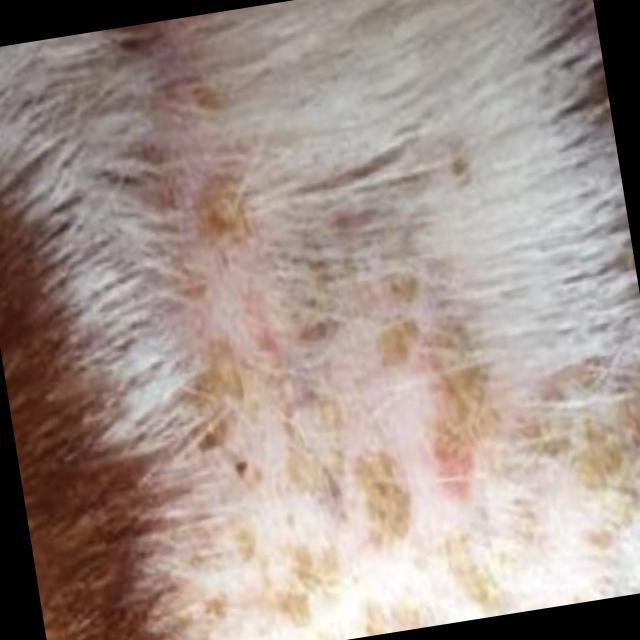
Canine hypersensitivity reaction — allergic skin response with urticaria, erythema, pruritus, and angioedema. May be food, environmental, or flea allergy related.